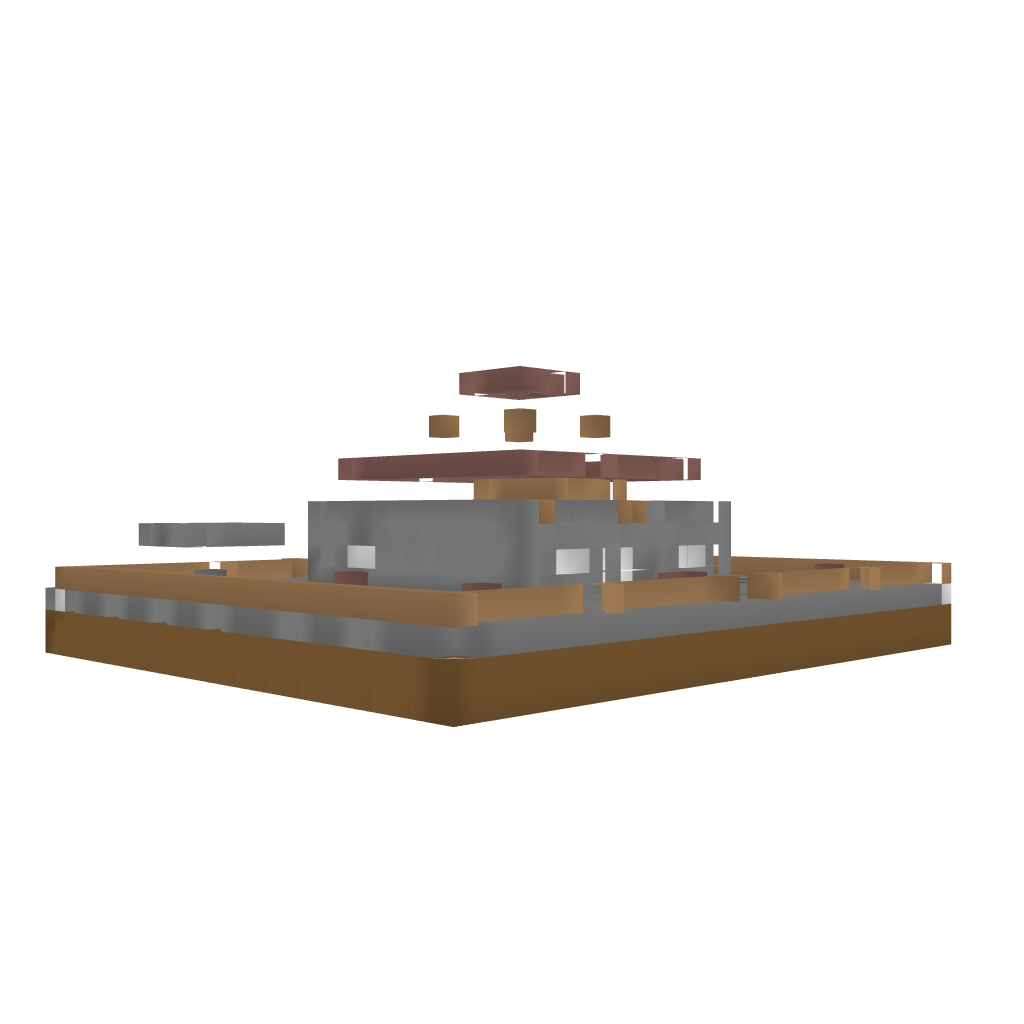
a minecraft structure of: Fazendinha - Small Farm bad low quality